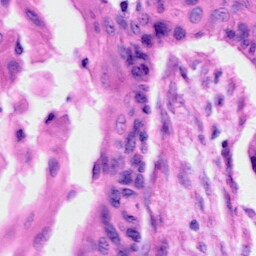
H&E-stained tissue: Cervix